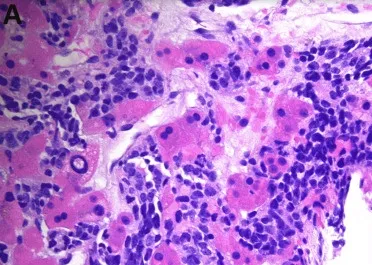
Histopathological analysis of liver tissue. A: High-magnification view under H&E stain accentuates the morphology of small cell neuroendocrine carcinoma.
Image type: pathology (h&e)